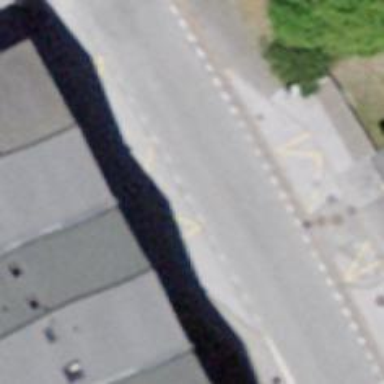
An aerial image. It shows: Public transport stop position.